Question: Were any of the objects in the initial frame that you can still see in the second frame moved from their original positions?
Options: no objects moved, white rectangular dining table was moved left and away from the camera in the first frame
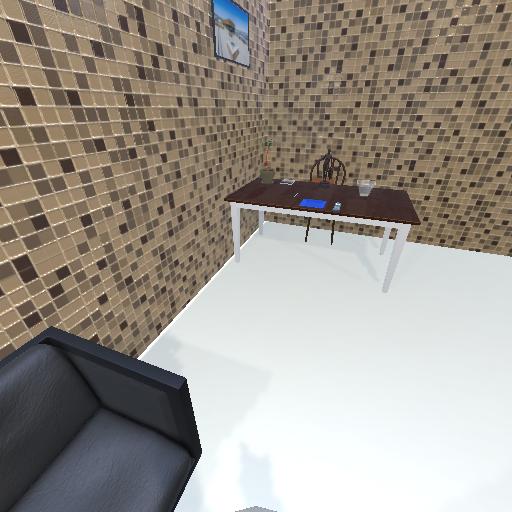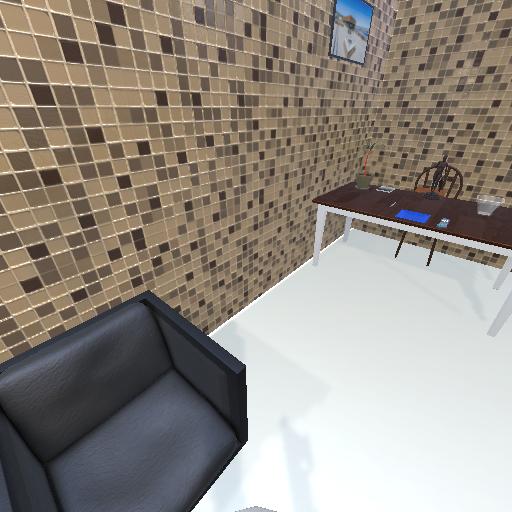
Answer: no objects moved